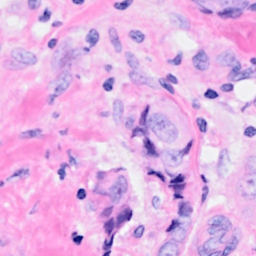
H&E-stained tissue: Breast